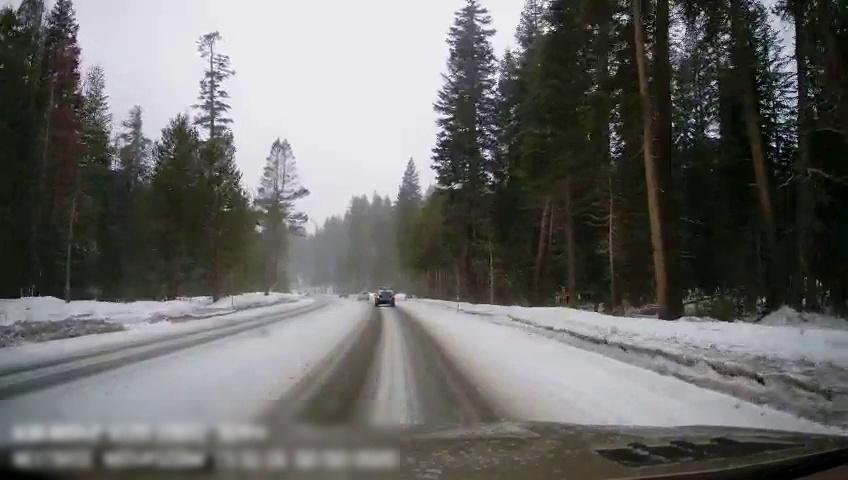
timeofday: Day
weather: Snowy
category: Drivable Space
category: Vehicles | Car
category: Vehicles | SUV